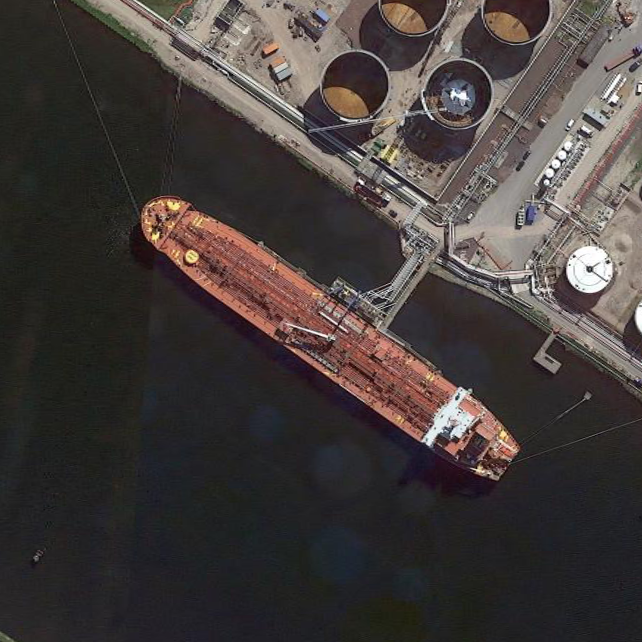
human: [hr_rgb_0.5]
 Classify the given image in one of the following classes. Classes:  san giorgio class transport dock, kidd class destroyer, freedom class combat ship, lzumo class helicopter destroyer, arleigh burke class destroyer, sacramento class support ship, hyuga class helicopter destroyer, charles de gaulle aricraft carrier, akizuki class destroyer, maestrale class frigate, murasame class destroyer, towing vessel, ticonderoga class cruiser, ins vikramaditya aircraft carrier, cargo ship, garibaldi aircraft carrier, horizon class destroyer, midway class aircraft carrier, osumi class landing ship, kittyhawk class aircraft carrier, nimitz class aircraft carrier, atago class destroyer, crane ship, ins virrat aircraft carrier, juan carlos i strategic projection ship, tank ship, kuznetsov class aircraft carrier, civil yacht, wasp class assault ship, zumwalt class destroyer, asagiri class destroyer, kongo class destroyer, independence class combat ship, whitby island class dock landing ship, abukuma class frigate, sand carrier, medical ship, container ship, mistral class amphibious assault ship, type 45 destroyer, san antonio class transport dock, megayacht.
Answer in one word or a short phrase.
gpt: Tank ship